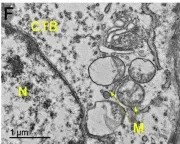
Electron microscopy analysis of placental sections showed alterations and virus-like particles in ZIKV infected samples. (E-H) Electron micrographs of ultrathin sections of placental tissue from different ZIKV-infected mothers showing CTB with alterations in the cytoplasm, nuclear variation (N) and swollen mitochondria with a loss of cristae and membrane rupture. The identified STB presented an enlargement of vesicles and apoptotic bodies (asterisks) along with an absence of normal membrane extensions and evidence of microvesicle secretion. The extracellular matrix (EM) did not present collagen filaments.
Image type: pathology (h&e)